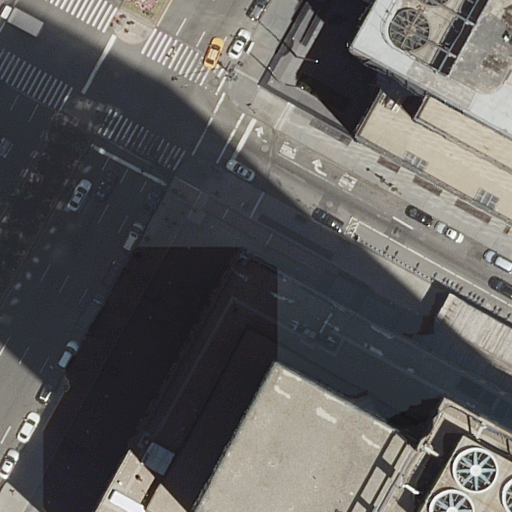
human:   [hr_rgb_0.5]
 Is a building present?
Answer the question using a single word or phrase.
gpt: yes

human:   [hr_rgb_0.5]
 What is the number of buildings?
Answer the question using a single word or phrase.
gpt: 2

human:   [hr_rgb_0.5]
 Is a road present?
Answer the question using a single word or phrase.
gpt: yes

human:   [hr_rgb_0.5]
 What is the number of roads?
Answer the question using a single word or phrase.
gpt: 5

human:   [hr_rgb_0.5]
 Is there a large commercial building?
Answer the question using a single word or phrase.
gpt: yes

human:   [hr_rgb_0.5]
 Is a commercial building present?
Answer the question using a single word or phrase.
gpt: yes

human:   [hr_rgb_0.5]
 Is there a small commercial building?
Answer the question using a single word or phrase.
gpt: no

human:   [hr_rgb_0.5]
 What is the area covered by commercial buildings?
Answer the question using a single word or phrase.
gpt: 7483m2

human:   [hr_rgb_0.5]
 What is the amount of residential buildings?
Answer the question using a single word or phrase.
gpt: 0

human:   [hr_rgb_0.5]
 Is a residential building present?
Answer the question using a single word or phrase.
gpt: no

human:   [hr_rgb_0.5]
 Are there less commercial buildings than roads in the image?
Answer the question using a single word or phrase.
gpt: yes

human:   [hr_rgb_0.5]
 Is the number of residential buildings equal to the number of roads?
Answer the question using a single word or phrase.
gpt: no

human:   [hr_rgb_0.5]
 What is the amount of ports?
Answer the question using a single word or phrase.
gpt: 0

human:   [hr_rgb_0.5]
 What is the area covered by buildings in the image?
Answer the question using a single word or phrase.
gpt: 7483m2

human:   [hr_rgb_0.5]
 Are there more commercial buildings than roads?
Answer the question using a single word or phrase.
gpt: no

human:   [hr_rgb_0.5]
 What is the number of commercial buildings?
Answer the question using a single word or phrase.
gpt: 2

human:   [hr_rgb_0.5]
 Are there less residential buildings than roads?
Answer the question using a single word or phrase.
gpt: yes

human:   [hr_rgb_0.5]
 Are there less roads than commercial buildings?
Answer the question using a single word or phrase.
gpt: no

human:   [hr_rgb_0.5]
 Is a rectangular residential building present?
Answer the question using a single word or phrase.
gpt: no

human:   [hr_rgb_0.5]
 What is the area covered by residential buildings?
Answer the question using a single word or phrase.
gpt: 0m2

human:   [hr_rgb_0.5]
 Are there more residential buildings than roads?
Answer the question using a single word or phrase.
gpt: no

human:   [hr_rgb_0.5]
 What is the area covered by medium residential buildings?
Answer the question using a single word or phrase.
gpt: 0m2

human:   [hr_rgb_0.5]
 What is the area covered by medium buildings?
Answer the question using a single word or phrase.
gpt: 499m2

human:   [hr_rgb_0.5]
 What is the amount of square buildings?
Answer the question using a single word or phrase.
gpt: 0

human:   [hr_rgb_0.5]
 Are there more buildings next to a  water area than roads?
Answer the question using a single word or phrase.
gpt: no

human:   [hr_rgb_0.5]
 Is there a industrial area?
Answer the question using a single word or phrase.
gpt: no

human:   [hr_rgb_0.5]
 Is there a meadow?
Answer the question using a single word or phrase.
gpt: no

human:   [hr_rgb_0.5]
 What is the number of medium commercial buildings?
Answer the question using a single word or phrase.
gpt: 1

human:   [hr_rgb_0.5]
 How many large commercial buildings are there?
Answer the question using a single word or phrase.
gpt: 1

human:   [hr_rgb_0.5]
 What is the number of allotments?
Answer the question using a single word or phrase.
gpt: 0

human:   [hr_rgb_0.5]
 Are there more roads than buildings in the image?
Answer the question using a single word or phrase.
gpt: yes

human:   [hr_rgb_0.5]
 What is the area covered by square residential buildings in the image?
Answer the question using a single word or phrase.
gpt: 0m2

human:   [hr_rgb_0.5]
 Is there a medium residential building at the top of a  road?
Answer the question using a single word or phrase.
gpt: no

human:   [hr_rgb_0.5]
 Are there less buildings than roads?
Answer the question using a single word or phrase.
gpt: yes

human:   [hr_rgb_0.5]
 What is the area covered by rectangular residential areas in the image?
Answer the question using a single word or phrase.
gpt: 0m2

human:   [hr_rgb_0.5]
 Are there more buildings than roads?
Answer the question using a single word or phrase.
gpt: no

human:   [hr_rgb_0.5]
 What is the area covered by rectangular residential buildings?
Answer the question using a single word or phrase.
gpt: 0m2

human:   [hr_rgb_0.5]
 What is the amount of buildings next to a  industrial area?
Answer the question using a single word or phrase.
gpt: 0

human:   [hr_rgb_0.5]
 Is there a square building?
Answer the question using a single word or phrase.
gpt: no

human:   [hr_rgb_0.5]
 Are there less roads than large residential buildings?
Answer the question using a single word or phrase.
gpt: no

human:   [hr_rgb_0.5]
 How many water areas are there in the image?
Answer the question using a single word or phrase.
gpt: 0

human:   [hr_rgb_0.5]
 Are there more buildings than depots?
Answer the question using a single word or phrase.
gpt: yes

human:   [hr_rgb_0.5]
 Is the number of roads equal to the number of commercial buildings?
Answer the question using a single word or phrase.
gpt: no

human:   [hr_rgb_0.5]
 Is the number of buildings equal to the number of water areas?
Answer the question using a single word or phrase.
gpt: no

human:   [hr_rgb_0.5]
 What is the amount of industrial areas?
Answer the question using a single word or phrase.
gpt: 0

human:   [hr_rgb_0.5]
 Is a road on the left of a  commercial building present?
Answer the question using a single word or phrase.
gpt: yes

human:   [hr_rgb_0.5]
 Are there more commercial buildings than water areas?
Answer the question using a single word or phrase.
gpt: yes

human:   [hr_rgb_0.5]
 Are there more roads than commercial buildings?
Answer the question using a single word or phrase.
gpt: yes

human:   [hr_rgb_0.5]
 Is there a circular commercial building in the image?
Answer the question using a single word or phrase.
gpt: no

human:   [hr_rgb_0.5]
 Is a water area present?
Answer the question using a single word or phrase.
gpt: no

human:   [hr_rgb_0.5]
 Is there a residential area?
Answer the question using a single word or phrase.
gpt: no

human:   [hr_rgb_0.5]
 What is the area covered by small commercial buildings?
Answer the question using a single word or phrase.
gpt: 0m2

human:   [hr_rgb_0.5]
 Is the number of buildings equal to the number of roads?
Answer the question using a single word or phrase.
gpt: no

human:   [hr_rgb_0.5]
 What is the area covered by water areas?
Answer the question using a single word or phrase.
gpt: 0m2

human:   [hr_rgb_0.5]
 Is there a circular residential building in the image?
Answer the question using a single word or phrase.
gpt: no

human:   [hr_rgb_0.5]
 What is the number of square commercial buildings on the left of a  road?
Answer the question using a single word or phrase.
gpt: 0

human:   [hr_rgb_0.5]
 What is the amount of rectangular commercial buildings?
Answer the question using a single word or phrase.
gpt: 2

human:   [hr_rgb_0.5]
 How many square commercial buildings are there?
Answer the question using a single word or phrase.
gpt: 0

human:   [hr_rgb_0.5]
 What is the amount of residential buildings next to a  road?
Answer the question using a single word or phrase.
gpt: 0

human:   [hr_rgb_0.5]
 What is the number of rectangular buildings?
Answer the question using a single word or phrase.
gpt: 2

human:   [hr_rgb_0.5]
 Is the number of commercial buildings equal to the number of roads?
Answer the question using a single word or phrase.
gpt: no

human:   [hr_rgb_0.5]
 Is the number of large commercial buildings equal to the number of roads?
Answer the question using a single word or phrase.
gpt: no

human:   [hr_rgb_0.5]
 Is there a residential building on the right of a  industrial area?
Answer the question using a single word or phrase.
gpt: no

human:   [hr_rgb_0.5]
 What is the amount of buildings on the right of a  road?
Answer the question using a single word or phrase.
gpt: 2